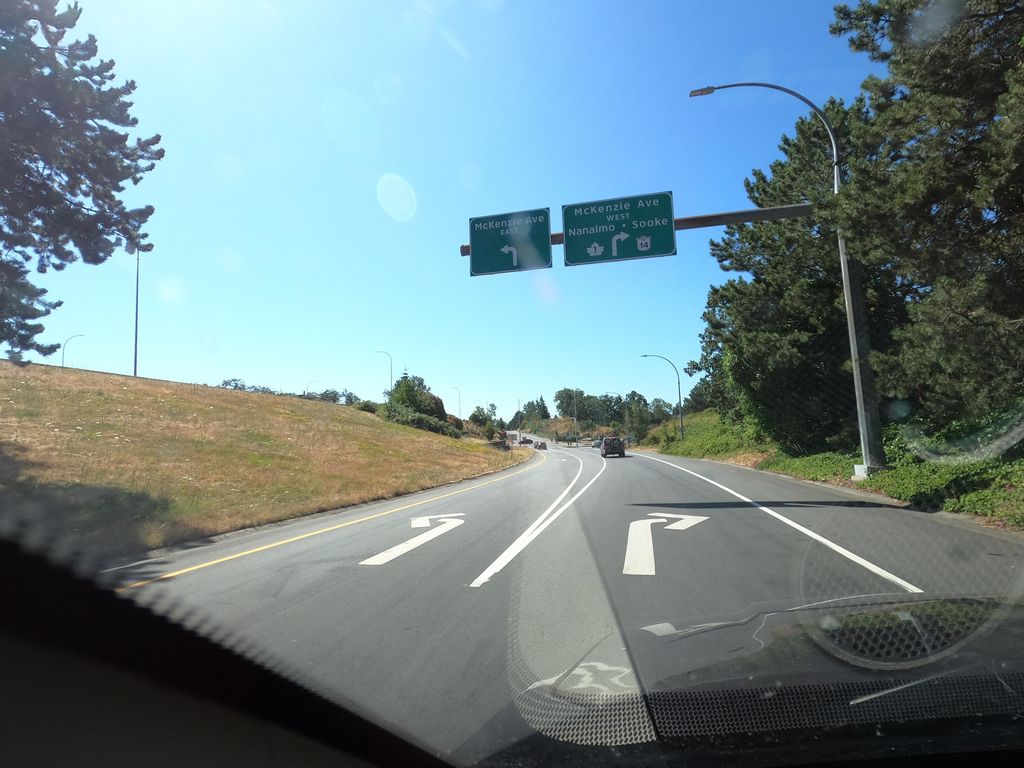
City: victoria